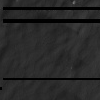
Atmospheric dust classification: not_dusty